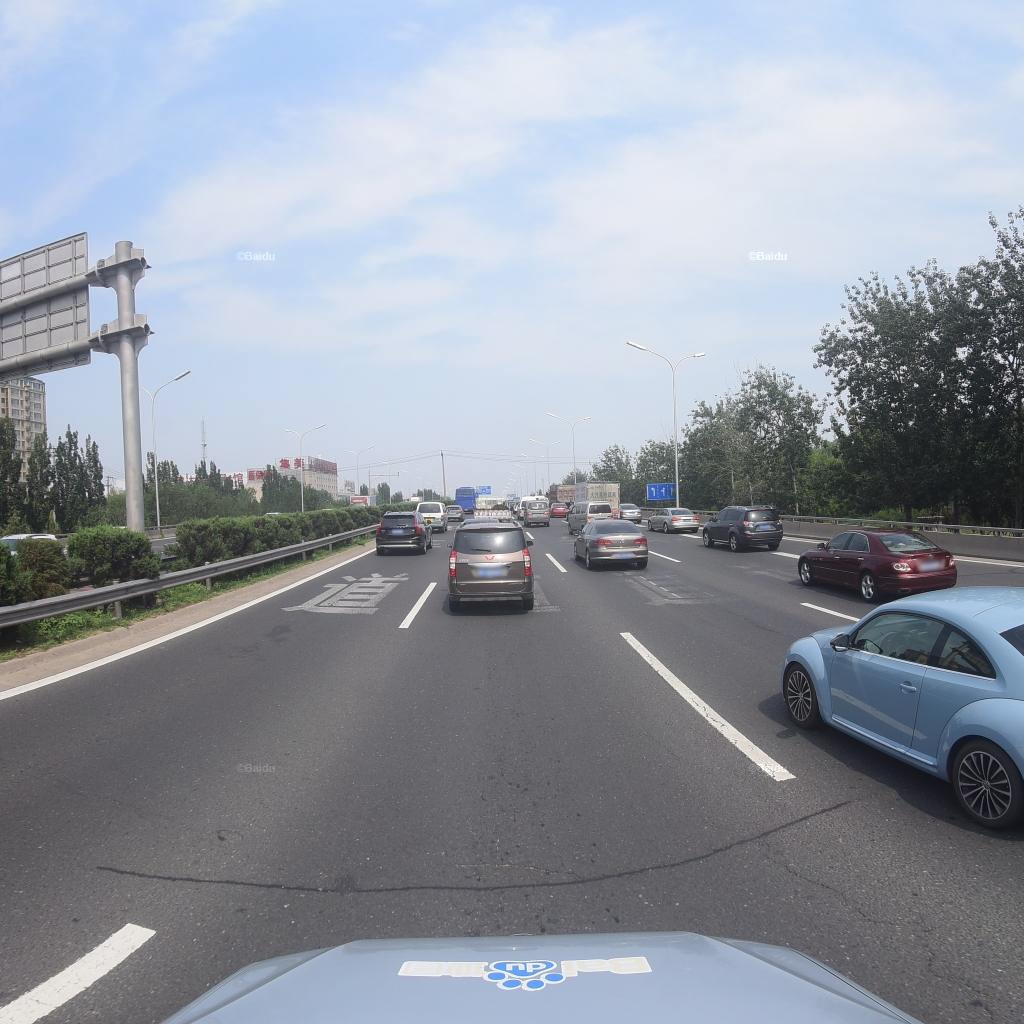
Region: Fengtai
Road damage annotations: pothole, longitudinal patch, transverse patch, longitudinal crack